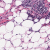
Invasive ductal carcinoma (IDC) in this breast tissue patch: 0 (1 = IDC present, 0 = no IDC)